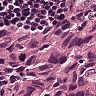
Metastatic tissue present: yes